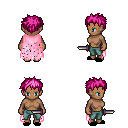
a pixel art fantasy rpg character, female body template, human, dark skin, pink tattered cape, teal pants, pink bedhead hairstyle, black slippers, dagger, four views (front, back, left, right), 2x2 character sprite sheet, small pixel art, hard edges, no anti-aliasing